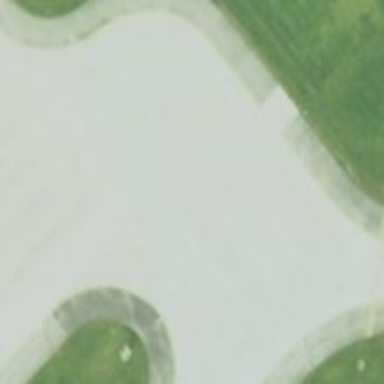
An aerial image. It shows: Apron at the airport.